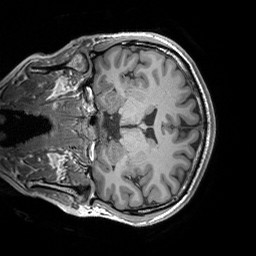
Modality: T1w
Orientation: coronal
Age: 20